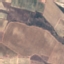
Land use / land cover: PermanentCrop